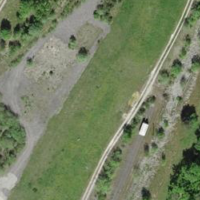
EUNIS habitat code: 56
Species observed at this site:
Gentiana cruciata
Chorthippus biguttulus